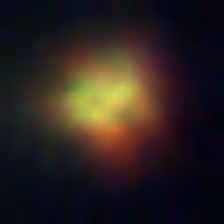
Taxon: NanoPlankton
Group: Other